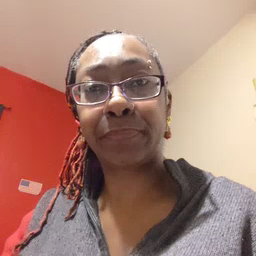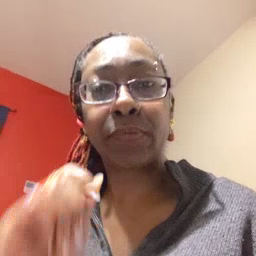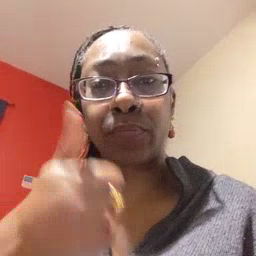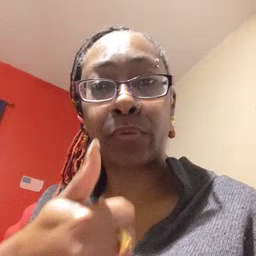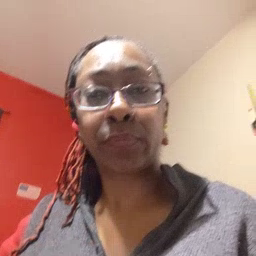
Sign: tomorrow